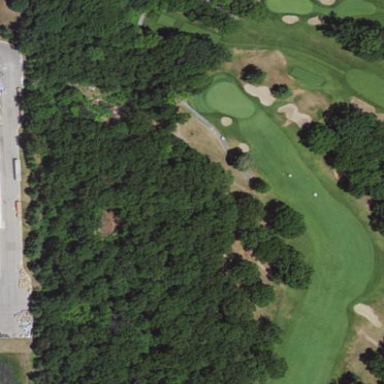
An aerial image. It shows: Grassy area designated as golf fairway.